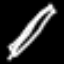
Label: pencil